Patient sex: M
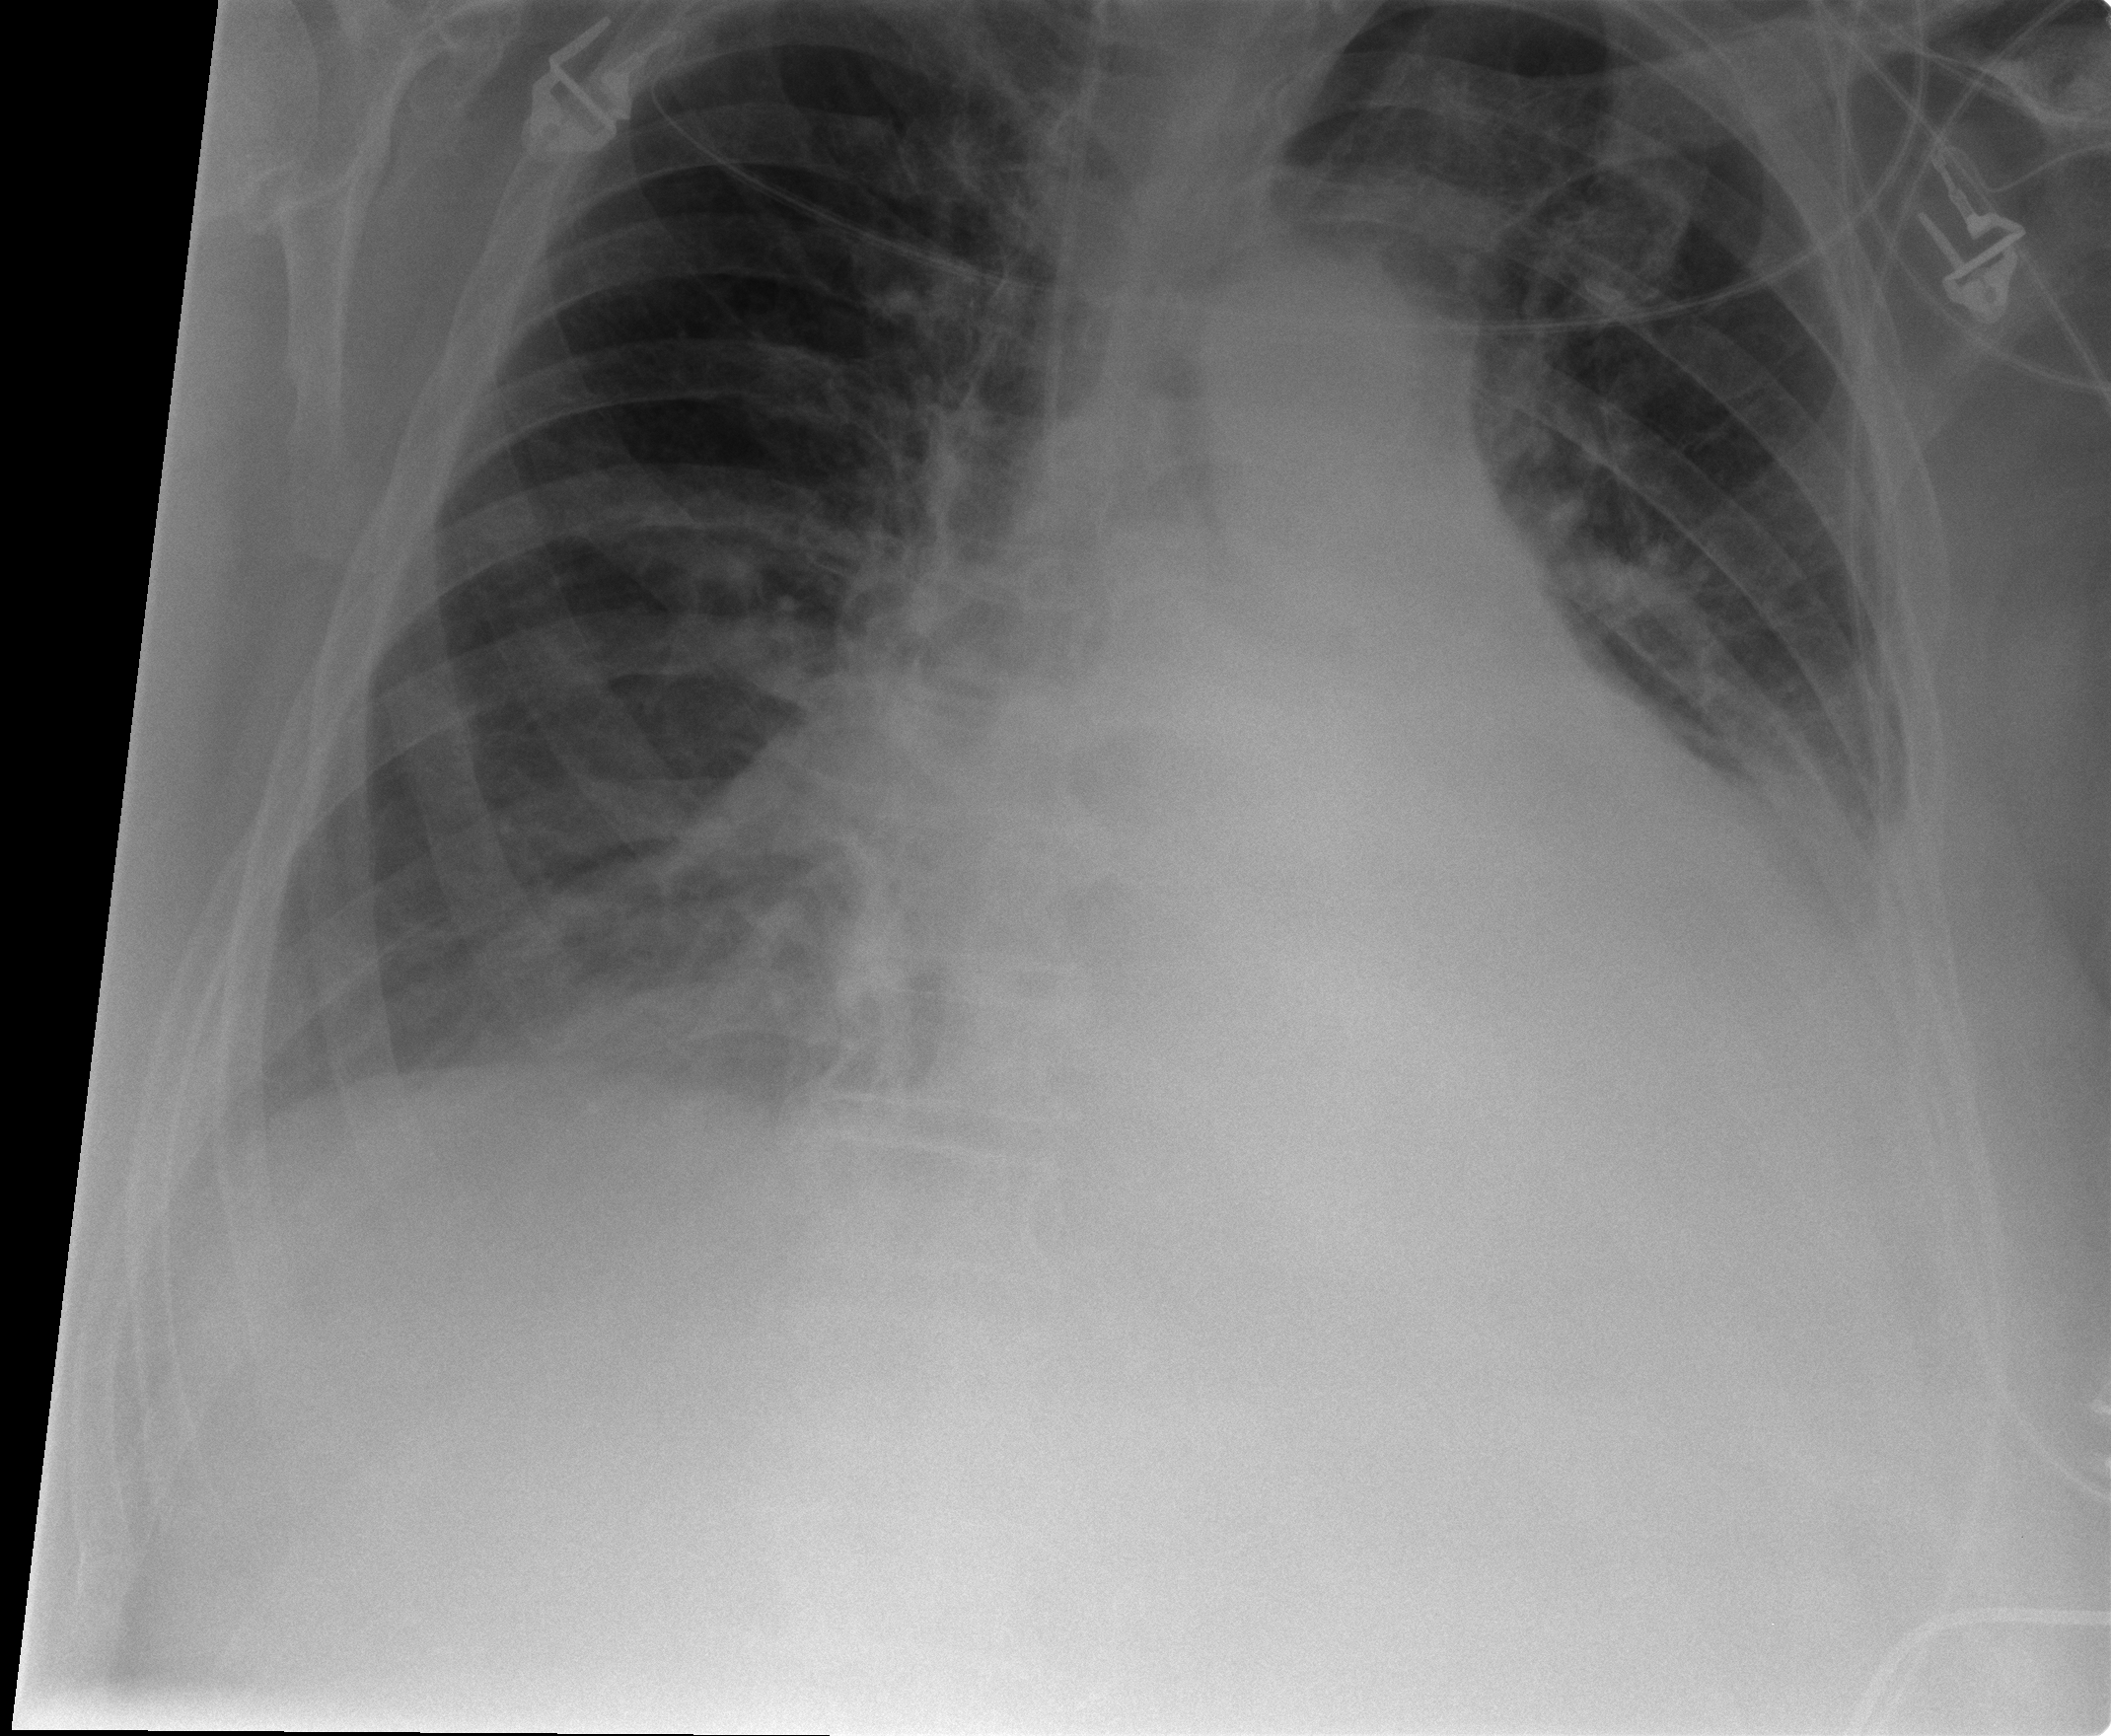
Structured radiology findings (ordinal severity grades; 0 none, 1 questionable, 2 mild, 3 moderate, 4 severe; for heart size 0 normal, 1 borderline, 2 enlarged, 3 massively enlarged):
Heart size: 2
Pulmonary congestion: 2
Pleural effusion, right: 1
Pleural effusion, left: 2
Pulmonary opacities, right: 1
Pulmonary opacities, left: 0
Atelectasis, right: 2
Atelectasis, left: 2